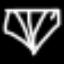
Label: diamond